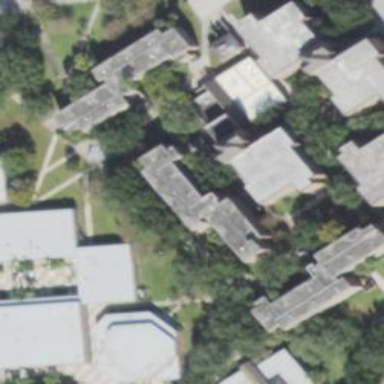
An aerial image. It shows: Dormitory building.